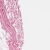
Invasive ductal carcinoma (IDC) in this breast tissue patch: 0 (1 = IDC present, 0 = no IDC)